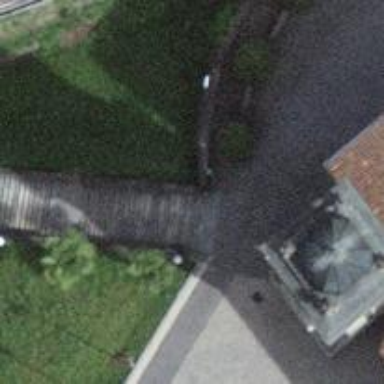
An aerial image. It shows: Set of steps on the road.